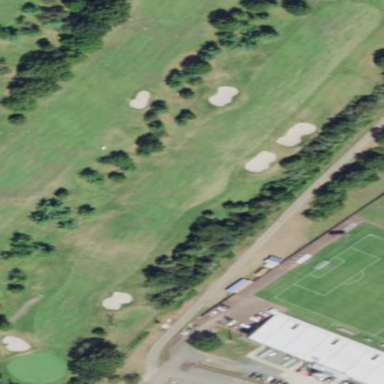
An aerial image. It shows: Grassy area designated as golf fairway.